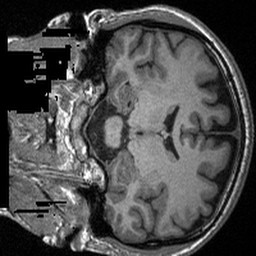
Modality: T1w
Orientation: coronal
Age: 36
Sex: female